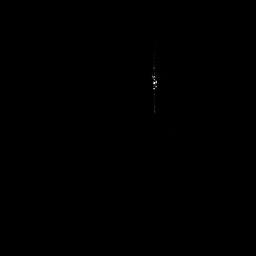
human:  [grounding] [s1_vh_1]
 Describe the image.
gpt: In the satellite image, there is  <ref>1 small ship </ref> <box>[[58, 23, 60, 44, 0]]</box> located at center.